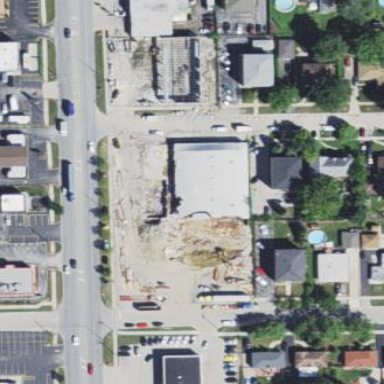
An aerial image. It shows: Retail building with bowling alley on leisure land.